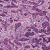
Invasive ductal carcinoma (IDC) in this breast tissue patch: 1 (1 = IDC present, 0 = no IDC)